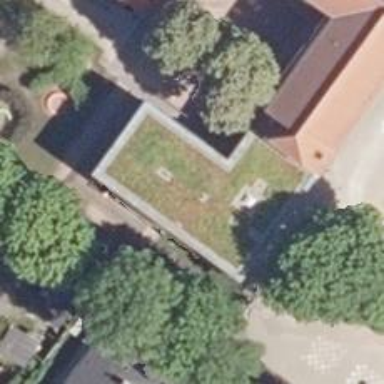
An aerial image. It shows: Library.